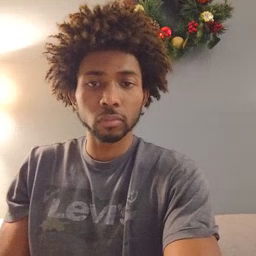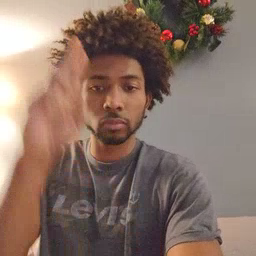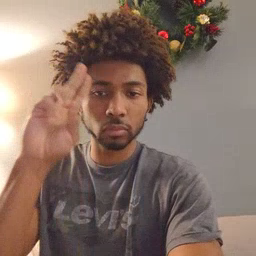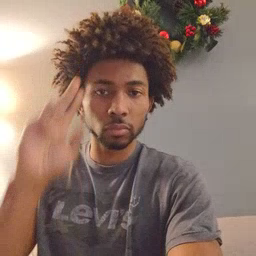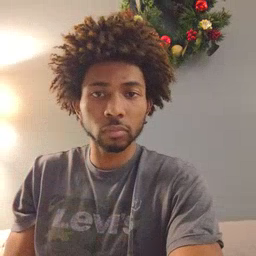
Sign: uncle